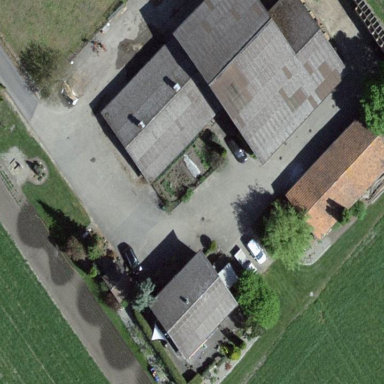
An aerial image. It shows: Farmyard area.